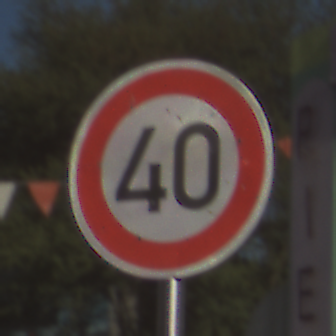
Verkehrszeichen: Geschwindigkeit40
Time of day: MorningAfternoon
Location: Outdoor (Special)
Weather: PartlyCloudy
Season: NotSpecified
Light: Natural